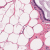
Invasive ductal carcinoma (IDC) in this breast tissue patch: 0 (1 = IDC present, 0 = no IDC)